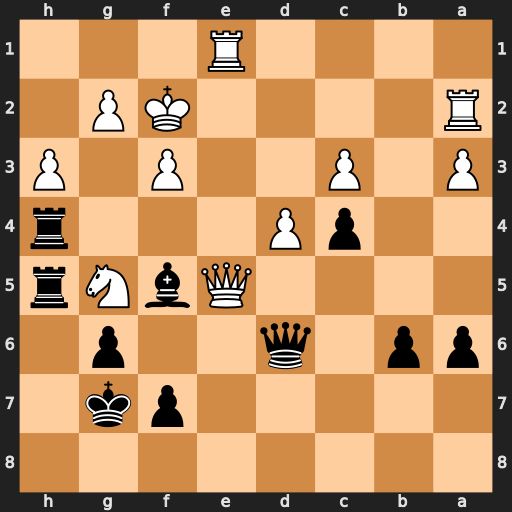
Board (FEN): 8/5pk1/pp1q2p1/4QbNr/2pP3r/P1P2P1P/R4KP1/4R3
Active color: b
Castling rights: -
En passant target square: -
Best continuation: Qxe5 dxe5 Rxg5